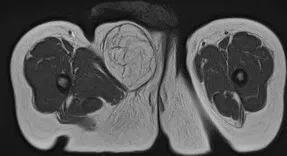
MRI scan revealed a not well-demarcated mass measuring 6.6 x 4.8 x 4.4 cm, the mass mainly comprised fatty signal intensity.
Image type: radiology (mri)